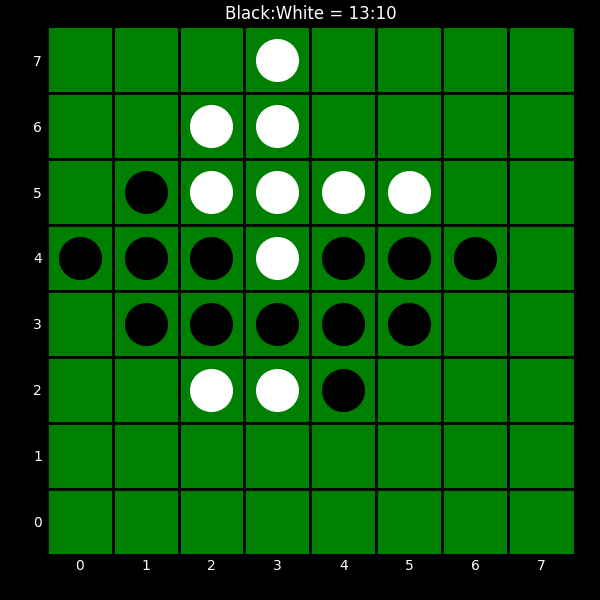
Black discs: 13
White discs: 10